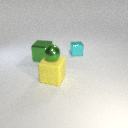
large yellow rubber cube to the right of large green metal cube